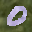
Label: 0